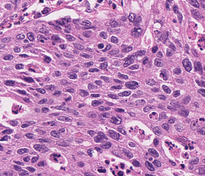
Tumor epithelial tissue: yes
Tumor-associated stroma tissue: no
Normal tissue: no